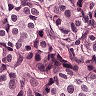
Metastatic tissue present: yes